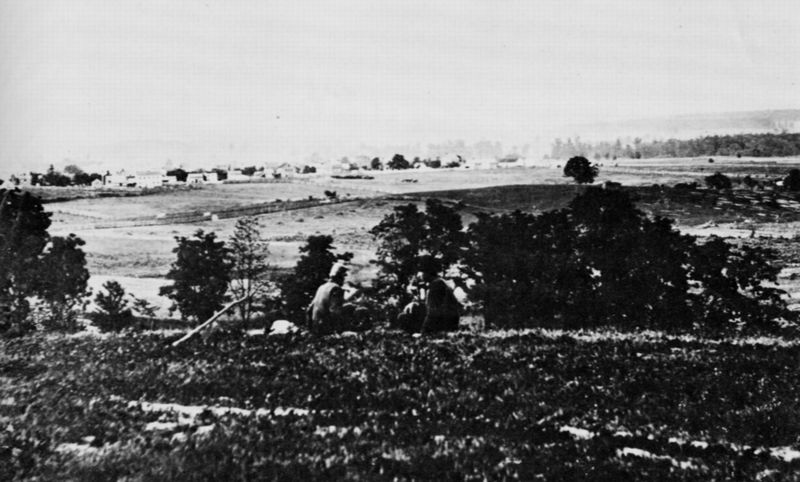
Titel: Gerichtshaus Culpeper Virginia
Künstler: Mathew B. Brady
Schlagwörter: baum, himmel, laub, mann, schatten, weiß, bäume, landschaft, menschen, sitzen, stadt, äste, frau, grau, hintergrund, hut, licht, männer, rücken, schwarz, ausblick, gras, haus, rasen, weg, wiese, mensch, ast, baumstamm, ebene, erde, feld, felder, ferne, horizont, häuser, hügel, natur, strauch, weide, weite, busch, büsche, flach, sträucher, land, personen, saum, wald, stock, ort, acker, hang, dorf, nebel, pause, picknick, rast, arbeiter, böschung, unscharf, waldrand, foto, fotografie, photographie, trostlos, schwarzweiss, kuppe, soldat, photo, wanderer, siedlung, fotographie, wanderung, landarbeiter, moire, picknik, männe, dunstig, statd, photographir, menchen, zwei menschen, mesnchen, undefinierbar, huser, ordschaft, photographie#, was soll das, unterhalltung, moireeffekt